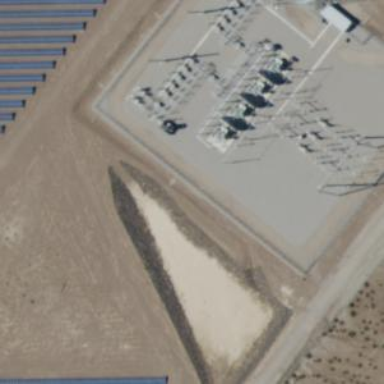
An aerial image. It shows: Outdoor power substation. The substation is at the transmission level. It is surrounded by fence.